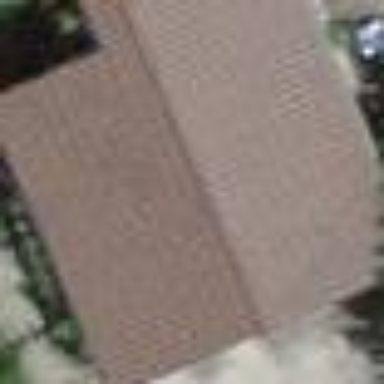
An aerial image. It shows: Garages with gabled roofs.